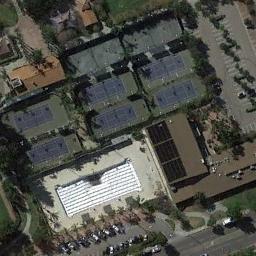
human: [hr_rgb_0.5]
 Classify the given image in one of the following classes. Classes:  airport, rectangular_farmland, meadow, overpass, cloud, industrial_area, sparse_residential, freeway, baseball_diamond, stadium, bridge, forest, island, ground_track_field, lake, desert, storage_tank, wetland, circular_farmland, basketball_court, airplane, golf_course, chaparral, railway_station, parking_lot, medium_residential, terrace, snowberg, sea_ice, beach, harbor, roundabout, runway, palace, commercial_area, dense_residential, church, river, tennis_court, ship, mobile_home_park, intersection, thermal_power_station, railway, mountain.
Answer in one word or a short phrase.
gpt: tennis_court